Question:
How its possible in Yii, framework added 2 dot to url get parametr O_o
Here is code:
'''
<strong>
<?php
echo $mails;
?>
<p>
Dobro pozhalovat' v internet-magazin <?php echo Yii::app()->params['nameProject'].", ".$name; ?>
<p>Dlia prodolzheniia registratsii podtverdite svoi elektronnyi adres - <a href="<?php echo Yii::app()->createAbsoluteUrl('site/verification', array('code' => $md5, 'mail' => $mails));?>">Podtverdit'</a></p>
<p>
S uvazheniem i pozhelaniem uspekhov, komanda <?php echo Yii::app()->params['nameProject']; ?>!
</p>
</p>
</strong>
'''
> Blockquote
Sure, i am atach photo and code, you can see, that i am print $mails which is = 'arthur952010@gmal.com', so also you are can see url parametr 'arthur952010@gmal..com'. Where if appear two dots? Need to be one, when i am call '<?php echo Yii::app()->createAbsoluteUrl('site/verification', array('code' => $md5, 'mail' => $mails));?>'
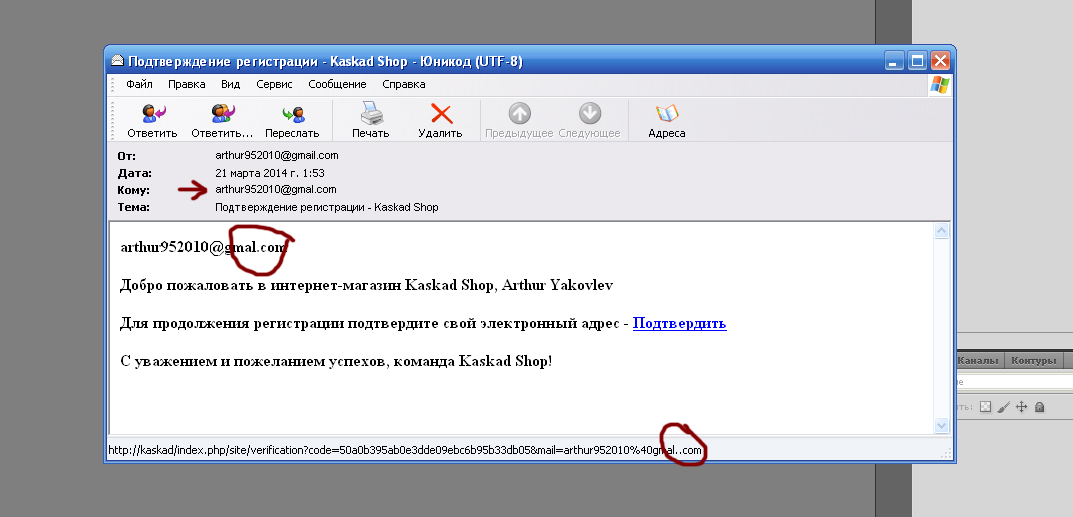
Answer: URL encode the email address manually:
'''
<a href="<?= Yii::app()->createAbsoluteUrl(
'site/verification', array('code' => $md5));
?>&mail=<?= urlencode($mails) ?>">Podtverdit'</a>
'''